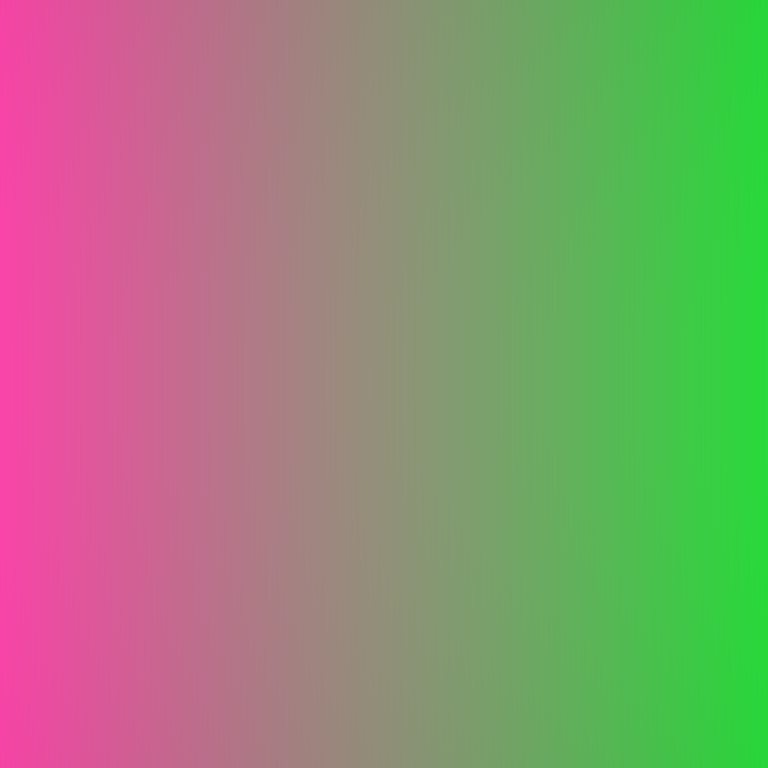
Abstract light effect, smooth gradient from vibrant pink to bright green, energetic atmosphere, soft blend, no room, no furniture, no objects.